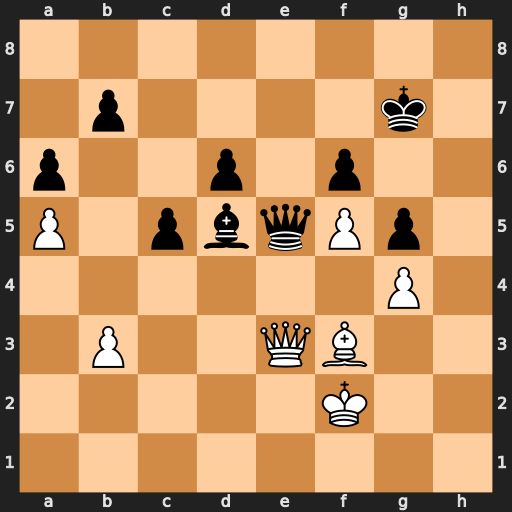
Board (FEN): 8/1p4k1/p2p1p2/P1pbqPp1/6P1/1P2QB2/5K2/8
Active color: w
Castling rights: -
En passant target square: -
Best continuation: Qxe5 dxe5 Bxd5